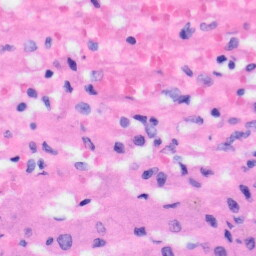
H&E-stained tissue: Liver